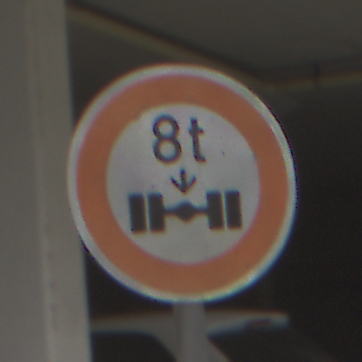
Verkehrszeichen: TatsaechlicheAchslast
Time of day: Midday
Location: Roofed (Urban)
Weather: Overcast
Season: NotSpecified
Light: Artificial